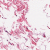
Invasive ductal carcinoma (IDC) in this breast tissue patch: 0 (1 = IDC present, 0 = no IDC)